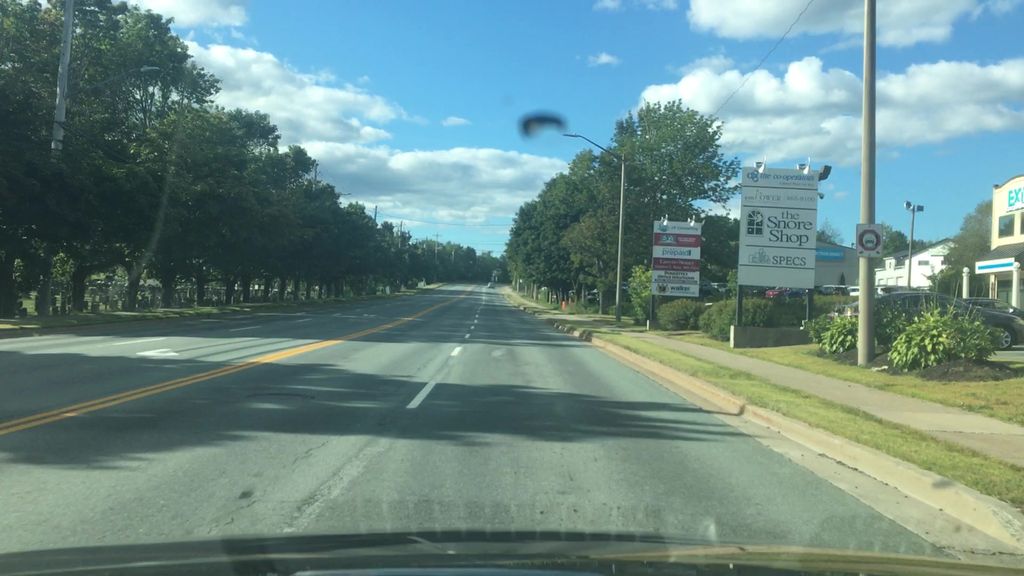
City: halifax